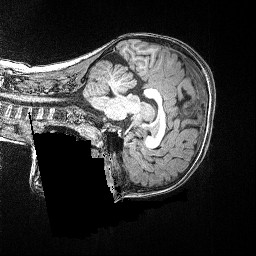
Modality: T1w
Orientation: sagittal
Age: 84
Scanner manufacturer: siemens
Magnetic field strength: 3 T
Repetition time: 2.5 s
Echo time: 0.00347 s